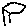
Label: hexagon